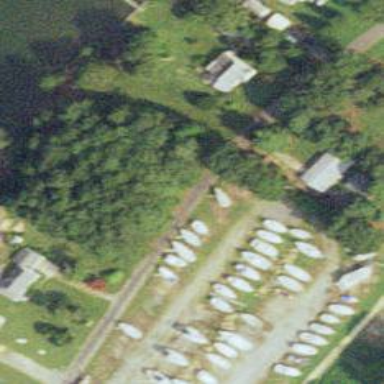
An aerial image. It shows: Boatyard along the waterway.